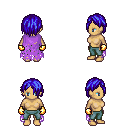
a pixel art fantasy rpg character, female body template, human, tanned skin, maroon tattered cape, teal pants, blue bangs hairstyle, gold gloves, four views (front, back, left, right), 2x2 character sprite sheet, small pixel art, hard edges, no anti-aliasing